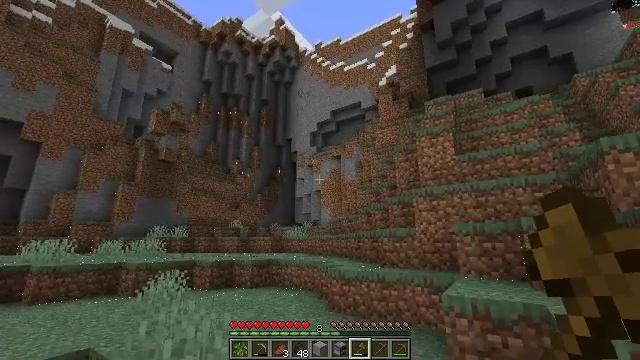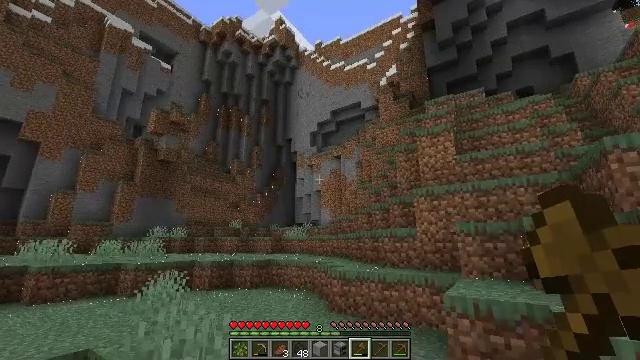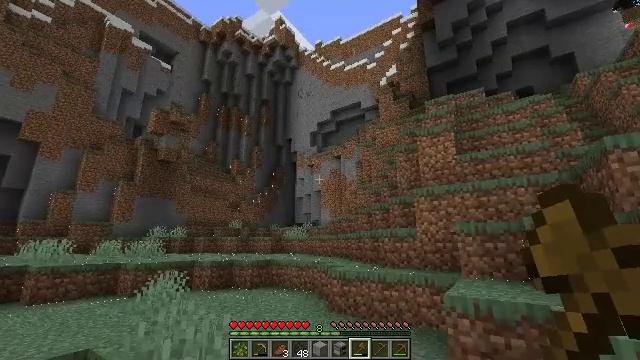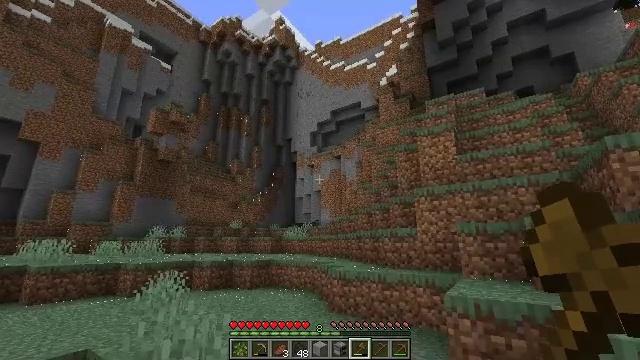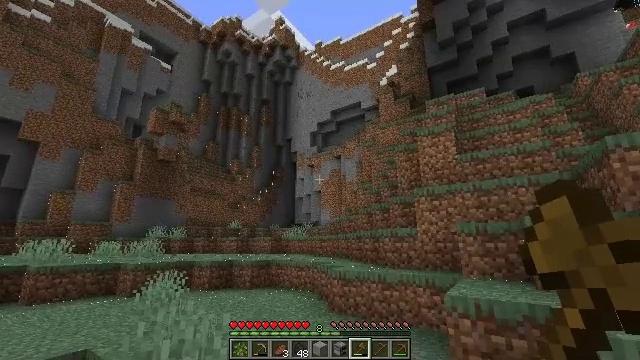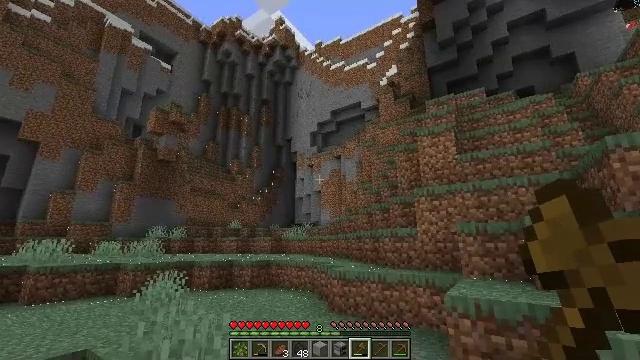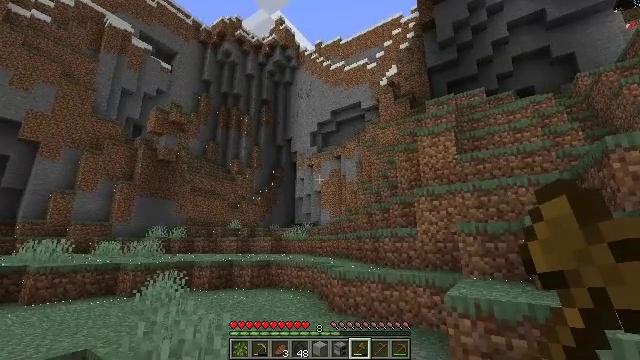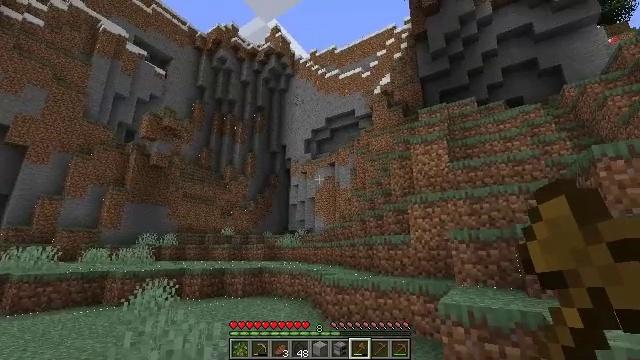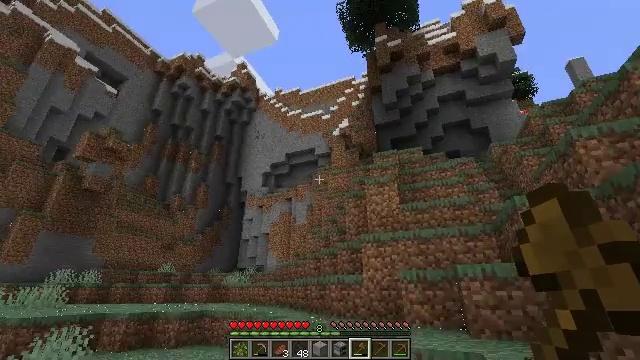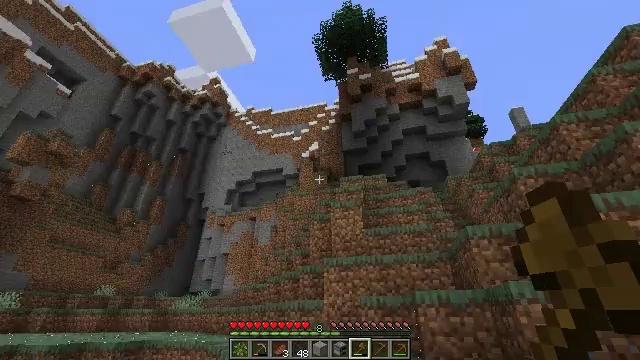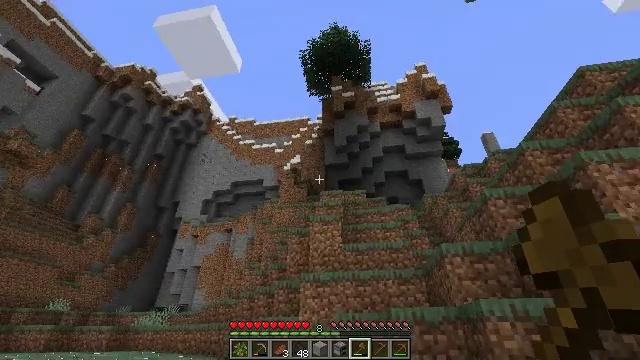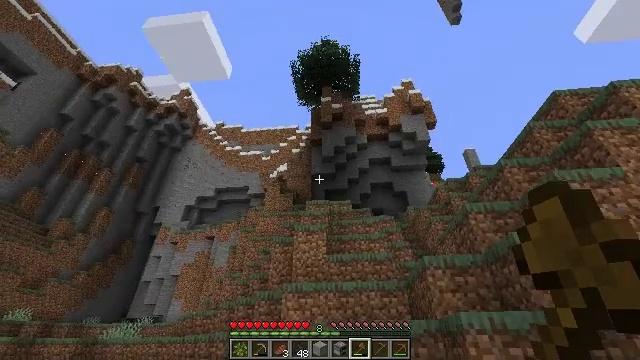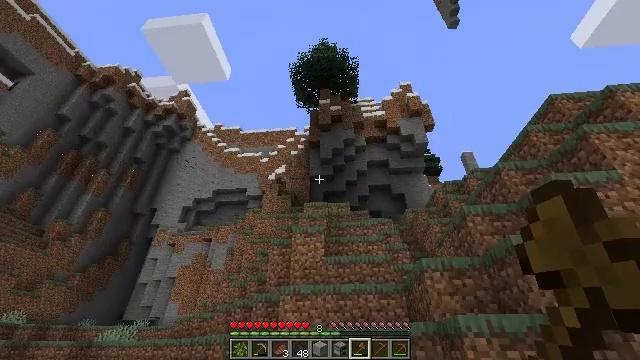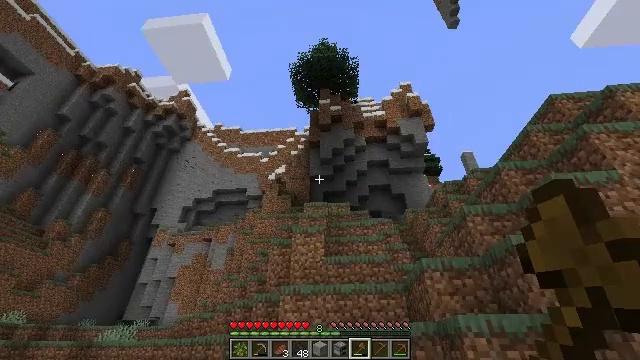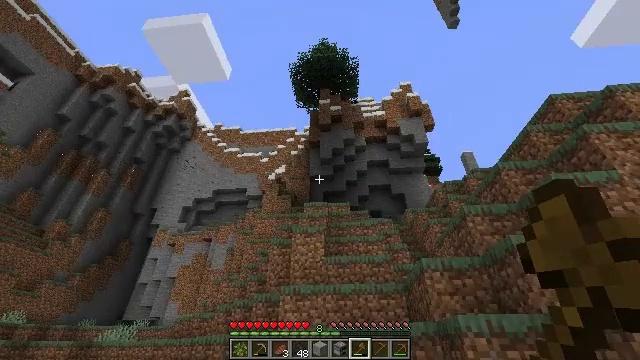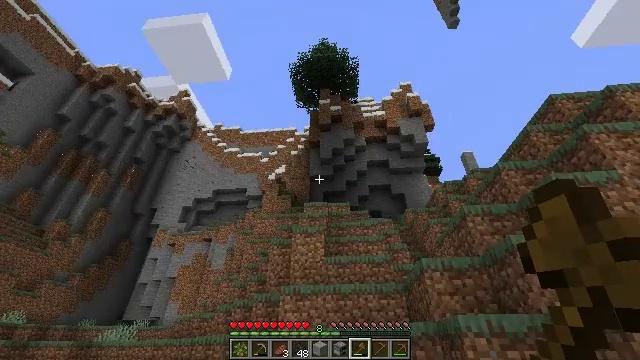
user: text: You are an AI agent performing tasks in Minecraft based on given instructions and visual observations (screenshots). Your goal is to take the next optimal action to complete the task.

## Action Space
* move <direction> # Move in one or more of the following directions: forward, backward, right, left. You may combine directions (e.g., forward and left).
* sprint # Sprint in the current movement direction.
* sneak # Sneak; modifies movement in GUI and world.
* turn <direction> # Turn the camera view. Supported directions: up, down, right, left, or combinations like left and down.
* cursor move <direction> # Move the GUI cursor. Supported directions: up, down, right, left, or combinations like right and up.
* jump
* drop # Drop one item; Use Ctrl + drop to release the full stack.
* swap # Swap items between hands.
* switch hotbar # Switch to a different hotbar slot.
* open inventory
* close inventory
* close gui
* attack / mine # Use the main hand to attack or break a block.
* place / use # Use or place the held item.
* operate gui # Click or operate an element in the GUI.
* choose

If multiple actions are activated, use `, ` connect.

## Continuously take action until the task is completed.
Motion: motion action
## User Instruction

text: Mine the sweet berry bush.
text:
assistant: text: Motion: no_op
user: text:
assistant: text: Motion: no_op
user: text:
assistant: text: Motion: no_op
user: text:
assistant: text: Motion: no_op
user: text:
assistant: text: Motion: no_op
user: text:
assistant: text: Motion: no_op
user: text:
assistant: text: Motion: turn right and up
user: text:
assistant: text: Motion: turn right and up
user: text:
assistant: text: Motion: turn right and up
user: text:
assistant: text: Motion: turn right and up
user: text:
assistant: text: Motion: turn right and up
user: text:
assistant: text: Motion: no_op
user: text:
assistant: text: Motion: no_op
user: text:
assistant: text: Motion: no_op
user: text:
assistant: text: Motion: no_op
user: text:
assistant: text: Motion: no_op
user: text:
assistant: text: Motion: no_op
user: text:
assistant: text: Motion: no_op
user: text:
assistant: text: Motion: turn left
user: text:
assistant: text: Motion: turn left
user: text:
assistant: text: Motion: turn left
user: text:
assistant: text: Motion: turn left
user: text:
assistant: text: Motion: turn left
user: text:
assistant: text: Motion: turn left
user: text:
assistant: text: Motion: no_op
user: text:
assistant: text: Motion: no_op
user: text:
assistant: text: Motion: no_op
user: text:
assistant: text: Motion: no_op
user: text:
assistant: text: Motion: no_op
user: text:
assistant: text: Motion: no_op